You are looking at the unprocessed time series of a bearing vibration snapshot. Classify the bearing condition as one of: normal, inner_race, outer_race, ball.
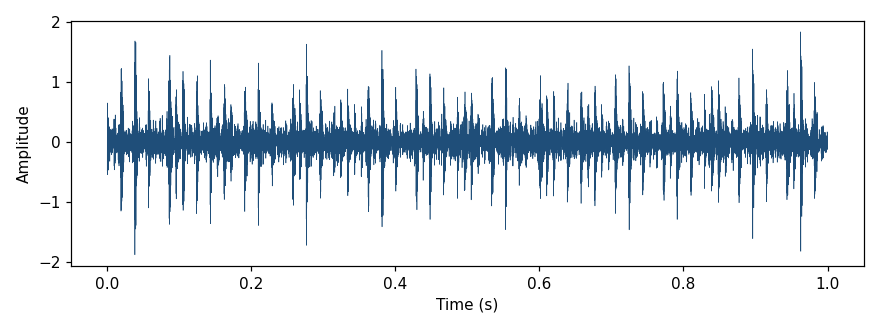
Answer: outer_race